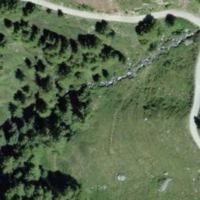
EUNIS habitat code: 26
Species observed at this site:
Erebia euryale
Pinus cembra
Stauroderus scalaris
Arctostaphylos uva-ursi
Fabriciana niobe
Pseudochorthippus parallelus
Nucifraga caryocatactes
Aglais urticae
Falco tinnunculus
Chamaenerion angustifolium
Boloria titania
Erebia alberganus
Cyaniris semiargus
Lotus corniculatus
Papilio machaon
Melitaea diamina
Lysandra coridon
Erebia tyndarus
Cupido minimus
Erebia melampus
Arcyptera fusca